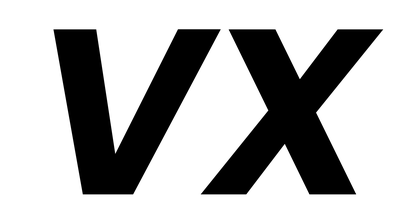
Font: Poppins-BoldItalic